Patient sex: M
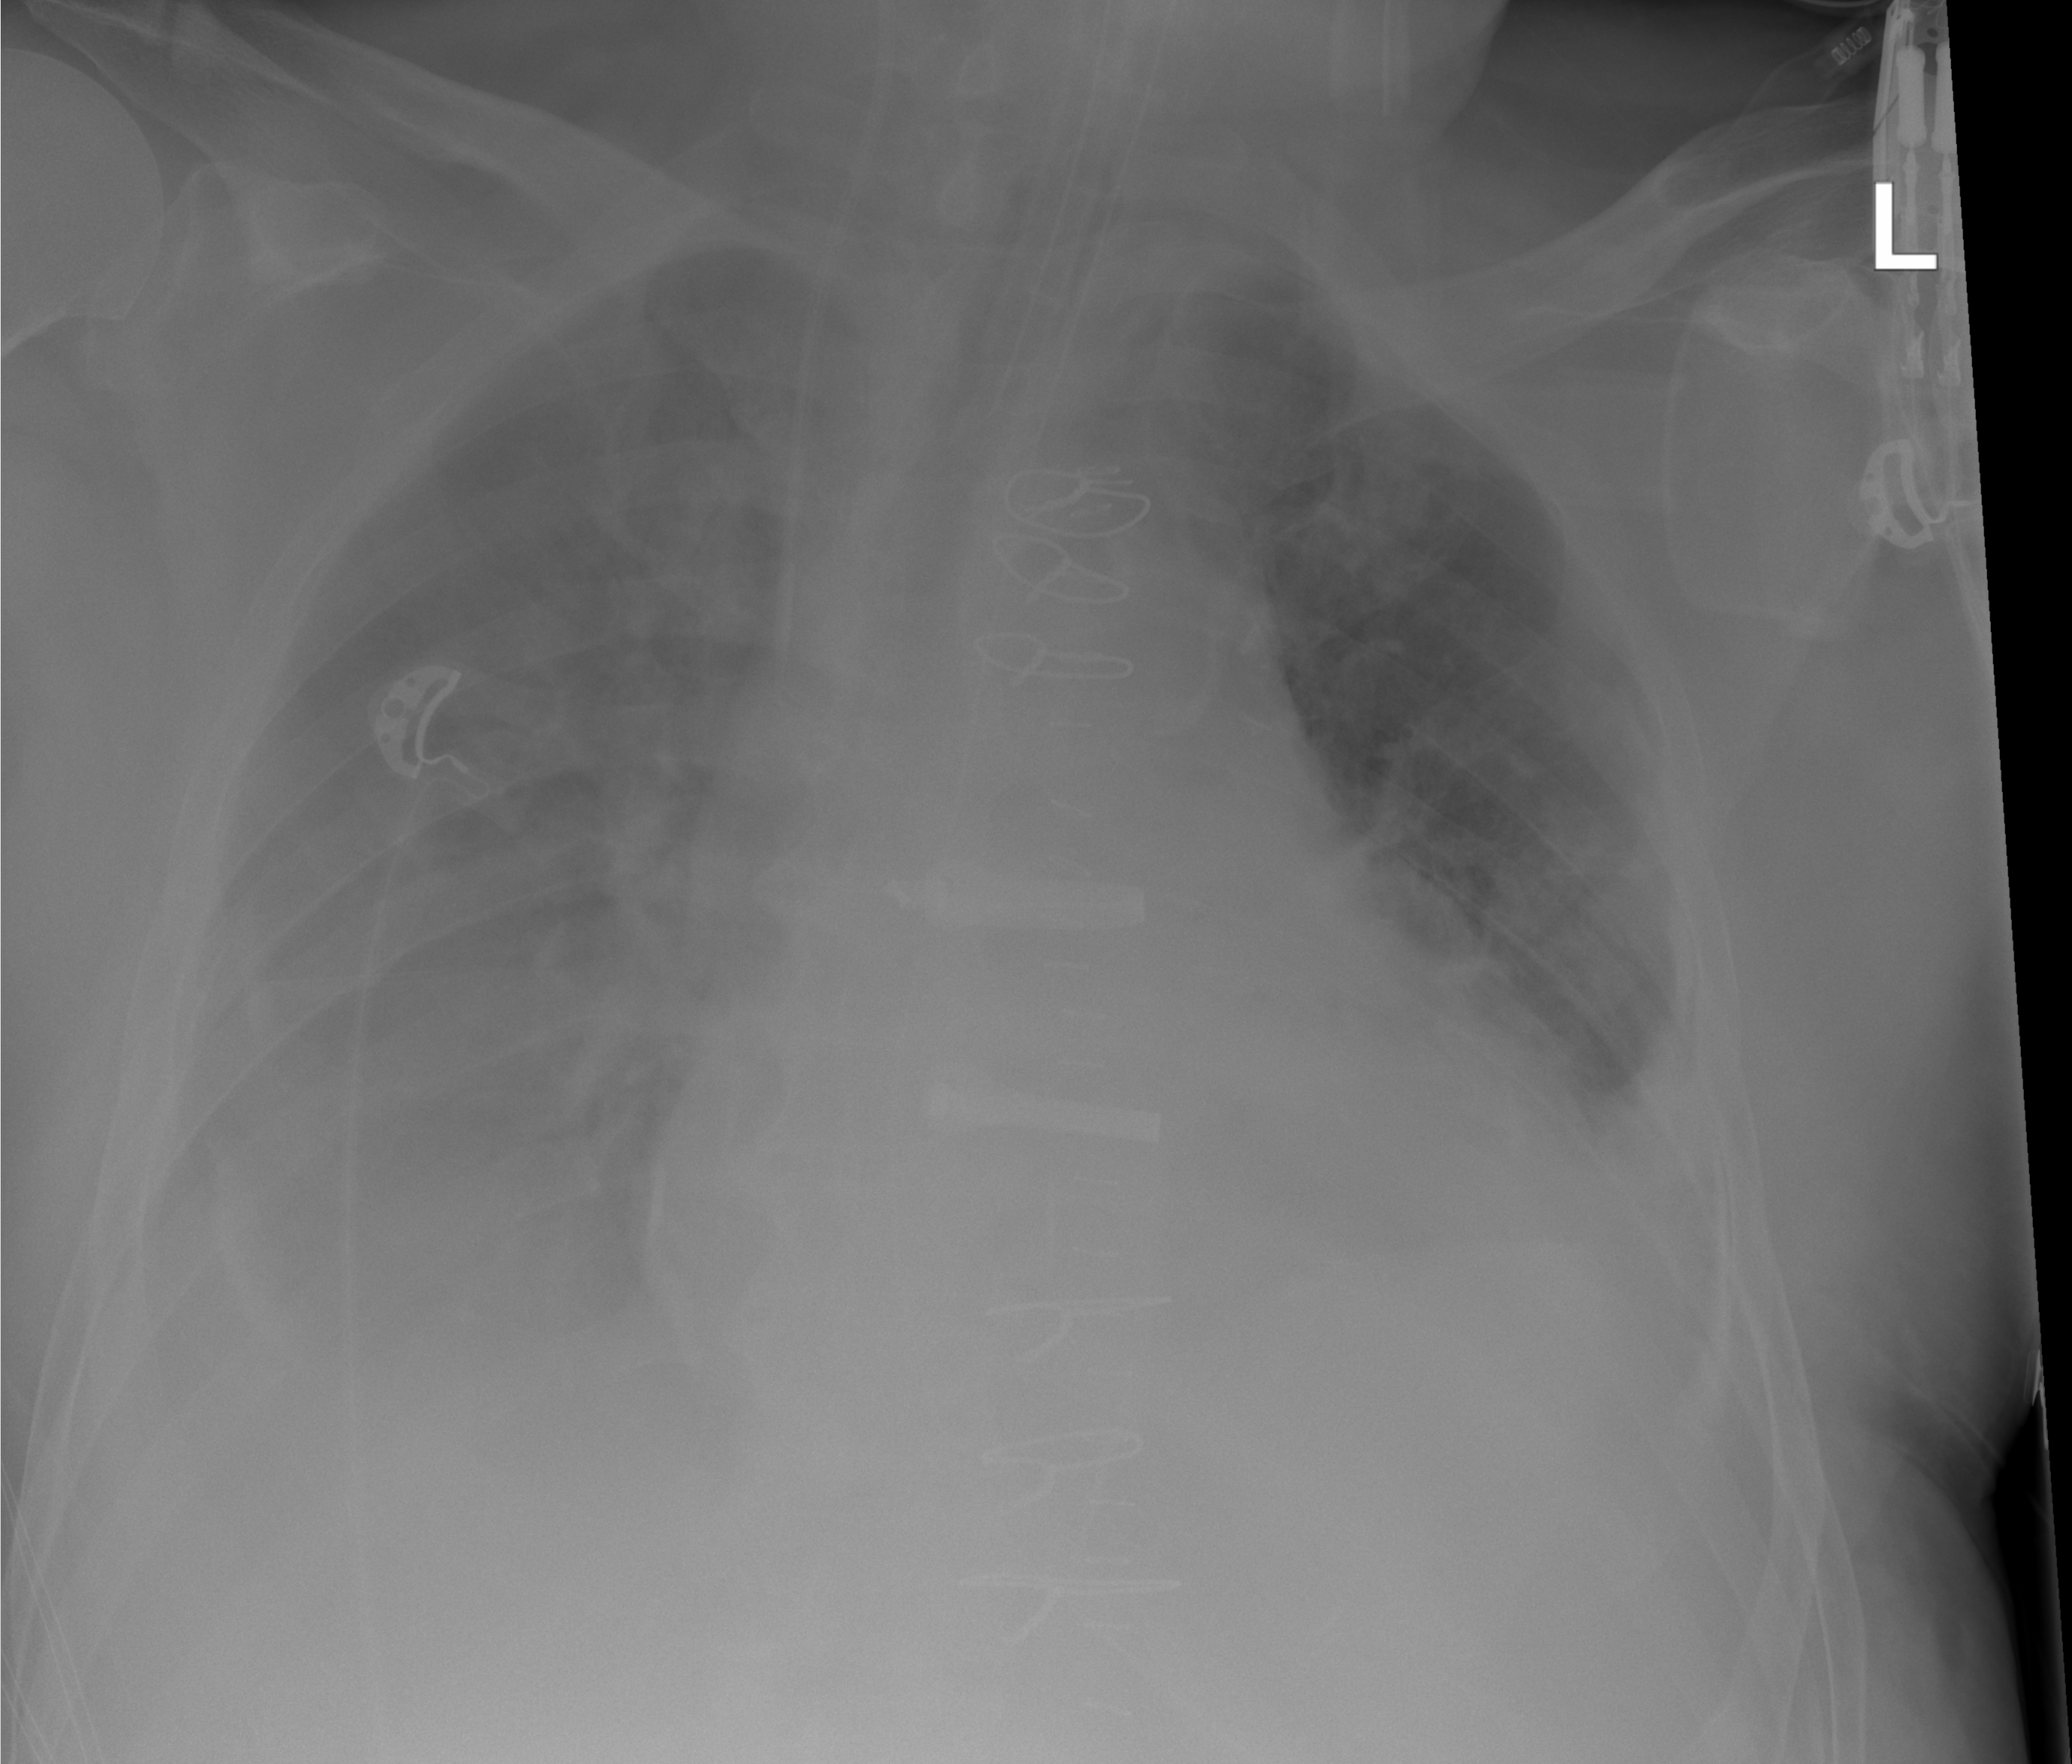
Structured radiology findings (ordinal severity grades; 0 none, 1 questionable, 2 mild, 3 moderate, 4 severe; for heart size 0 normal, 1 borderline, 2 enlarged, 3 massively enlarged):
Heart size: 3
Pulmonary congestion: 1
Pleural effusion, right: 3
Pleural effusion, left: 2
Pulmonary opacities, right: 0
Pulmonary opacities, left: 0
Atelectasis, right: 2
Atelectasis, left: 2